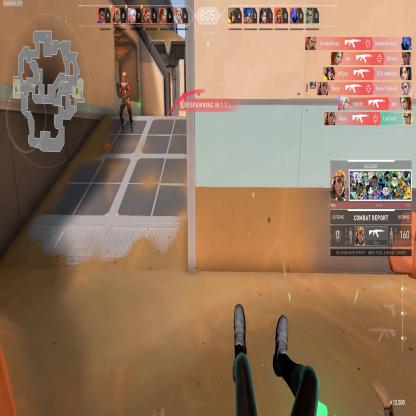
Label: enemy